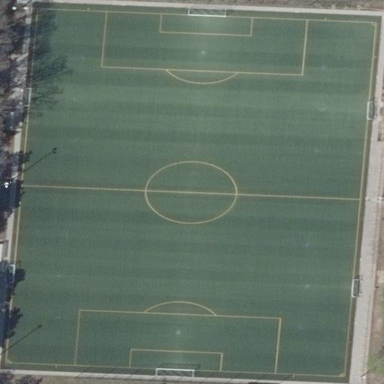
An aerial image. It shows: Artificial turf soccer pitch for leisure sport activities.